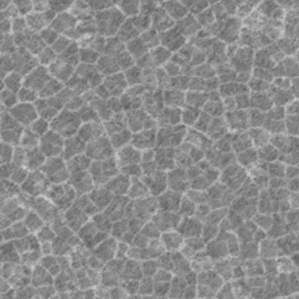
Label: frost